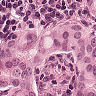
Metastatic tissue present: yes